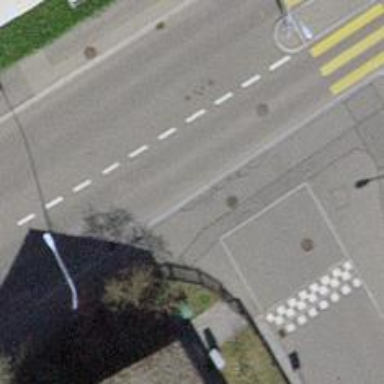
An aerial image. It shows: Unmarked crossing with traffic calming table on the road.